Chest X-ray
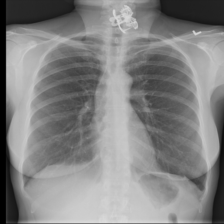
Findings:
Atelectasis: negative
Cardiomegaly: negative
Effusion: negative
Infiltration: negative
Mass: negative
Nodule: negative
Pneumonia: negative
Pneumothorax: negative
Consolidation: negative
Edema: negative
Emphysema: negative
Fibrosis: negative
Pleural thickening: negative
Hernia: negative